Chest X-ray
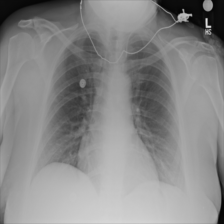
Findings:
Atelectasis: negative
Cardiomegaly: negative
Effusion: negative
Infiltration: negative
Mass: negative
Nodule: negative
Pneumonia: negative
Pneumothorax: negative
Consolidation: negative
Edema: negative
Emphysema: negative
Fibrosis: negative
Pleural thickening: negative
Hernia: negative